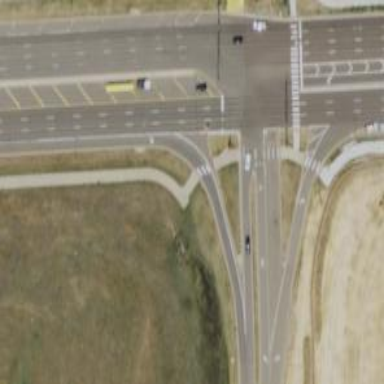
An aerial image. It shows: Marked footway crossing with zebra markings.